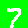
Digit: 7